Question: Could you please examine my code and tell me what I miss? It forces to close in device.
SplashScreen.java
'''
package com.example.citylist;
public class SplashScreen extends Activity {
JSONObject jsonobject;
JSONArray jsonarray;
ProgressDialog progressBar;
CityList list;
public TextView tv;
ArrayList<String> myList;
@Override
protected void onCreate(Bundle savedInstanceState) {
super.onCreate(savedInstanceState);
//Hide the status bar
requestWindowFeature(Window.FEATURE_NO_TITLE);
getWindow().setFlags(WindowManager.LayoutParams.FLAG_FULLSCREEN,
WindowManager.LayoutParams.FLAG_FULLSCREEN);
setContentView(R.layout.splash_screen);
new DownloadJSON().execute();
}
private class DownloadJSON extends AsyncTask<Void, Void, Void> {
@Override
protected void onPreExecute() {
super.onPreExecute();
// progressBar = new ProgressDialog(MainActivity.this);
// progressBar.setTitle("City List");
// progressBar.setMessage("Loading city list...");
// progressBar.setIndeterminate(false);
// progressBar.show();
}
@Override
protected Void doInBackground(Void... params) {
jsonarray = JSONfunctions.getJSONfromURL("http://m.kentkart.com/new/services/?cmd=getCityList", "city");
list = new CityList();
try {
for (int i = 0; i < jsonarray.length(); i++) {
JSONObject row;
row = jsonarray.getJSONObject(i);
CityInfo item = new CityInfo();
item.setId(row.optString(ServiceConstant.id));
item.setName(row.optString(ServiceConstant.name));
list.addItem(item);
}
}
catch (JSONException e) {
Log.e("json","hey");
}
return null;
}
@Override
protected void onPostExecute(Void args) {
myList = new ArrayList<String>();
for (int i=0; i<list.getLength(); i++ )
{
myList.add(list.getItem(i).getName().toString());
}
Intent i = new Intent(getApplicationContext(), CityListView.class);
i.putStringArrayListExtra("name", myList);
startActivity(i);
finish();
}
}
}
'''
Android Manifest
'''
<uses-sdk
android:minSdkVersion="8"
android:targetSdkVersion="19" />
<uses-permission android:name="android.permission.INTERNET"></permission>
<application
android:allowBackup="true"
android:icon="@drawable/ic_launcher"
android:label="@string/app_name"
android:theme="@android:style/Theme.Light.NoTitleBar" >
<activity
android:name="com.example.citylist.SplashScreen"
android:label="@string/title_activity_main" >
<intent-filter>
<action android:name="android.intent.action.MAIN" />
<category android:name="android.intent.category.LAUNCHER" />
</intent-filter>
</activity>
<activity android:name="com.example.citylist.CityListView"></activity>
</application>
'''
Logcat

CityListView
'''
package com.example.citylist;
public class CityListView extends Activity {
ArrayList<String> myList;
@Override
protected void onCreate(Bundle savedInstanceState) {
super.onCreate(savedInstanceState);
//Hide the status bar
requestWindowFeature(Window.FEATURE_NO_TITLE);
getWindow().setFlags(WindowManager.LayoutParams.FLAG_FULLSCREEN,
WindowManager.LayoutParams.FLAG_FULLSCREEN);
setContentView(R.layout.city_list);
ListView theListView = (ListView) findViewById(R.id.cityList);
Intent i = getIntent();
myList = i.getExtras().getStringArrayList("myList");
ListAdapter theAdapter = new ArrayAdapter<String>
(CityListView.this, android.R.layout.simple_list_item_1, myList);
theListView.setAdapter(theAdapter);
//liste elemanlarina tiklanildiginda olusmasini istedigimiz durumu yaziyoruz
theListView.setOnItemClickListener(
new AdapterView.OnItemClickListener() {
@Override
public void onItemClick(AdapterView<?> parent, View view,
int position, long id) {
//secilen liste elemanini ekrana toast mesaji ile yazdiriyoruz.
String chosenCity = "You selected "
+parent.getItemAtPosition(position);
Toast.makeText(CityListView.this, chosenCity, Toast.LENGTH_SHORT).show();
}
});
}
}
'''
Below is the Logcat message :
'''
06-25 11:59:53.095: E/AndroidRuntime(7326): FATAL EXCEPTION: main
06-25 11:59:53.095: E/AndroidRuntime(7326): java.lang.RuntimeException: Unable to start activity ComponentInfo{com.example.citylist/com.example.citylist.CityListView}: java.lang.NullPointerException
06-25 11:59:53.095: E/AndroidRuntime(7326): at android.app.ActivityThread.performLaunchActivity(ActivityThread.java:2110)
06-25 11:59:53.095: E/AndroidRuntime(7326): at android.app.ActivityThread.handleLaunchActivity(ActivityThread.java:2135)
06-25 11:59:53.095: E/AndroidRuntime(7326): at android.app.ActivityThread.access$700(ActivityThread.java:140)
06-25 11:59:53.095: E/AndroidRuntime(7326): at android.app.ActivityThread$H.handleMessage(ActivityThread.java:1237)
06-25 11:59:53.095: E/AndroidRuntime(7326): at android.os.Handler.dispatchMessage(Handler.java:99)
06-25 11:59:53.095: E/AndroidRuntime(7326): at android.os.Looper.loop(Looper.java:137)
06-25 11:59:53.095: E/AndroidRuntime(7326): at android.app.ActivityThread.main(ActivityThread.java:4921)
06-25 11:59:53.095: E/AndroidRuntime(7326): at java.lang.reflect.Method.invokeNative(Native Method)
06-25 11:59:53.095: E/AndroidRuntime(7326): at java.lang.reflect.Method.invoke(Method.java:511)
06-25 11:59:53.095: E/AndroidRuntime(7326): at com.android.internal.os.ZygoteInit$MethodAndArgsCaller.run(ZygoteInit.java:1027)
06-25 11:59:53.095: E/AndroidRuntime(7326): at com.android.internal.os.ZygoteInit.main(ZygoteInit.java:794)
06-25 11:59:53.095: E/AndroidRuntime(7326): at dalvik.system.NativeStart.main(Native Method)
06-25 11:59:53.095: E/AndroidRuntime(7326): Caused by: java.lang.NullPointerException
06-25 11:59:53.095: E/AndroidRuntime(7326): at android.widget.ArrayAdapter.getCount(ArrayAdapter.java:330)
06-25 11:59:53.095: E/AndroidRuntime(7326): at android.widget.ListView.setAdapter(ListView.java:466)
06-25 11:59:53.095: E/AndroidRuntime(7326): at com.example.citylist.CityListView.onCreate(CityListView.java:38)
06-25 11:59:53.095: E/AndroidRuntime(7326): at android.app.Activity.performCreate(Activity.java:5206)
06-25 11:59:53.095: E/AndroidRuntime(7326): at android.app.Instrumentation.callActivityOnCreate(Instrumentation.java:1094)
06-25 11:59:53.095: E/AndroidRuntime(7326): at android.app.ActivityThread.performLaunchActivity(ActivityThread.java:2074)
06-25 11:59:53.095: E/AndroidRuntime(7326): ... 11 more
'''
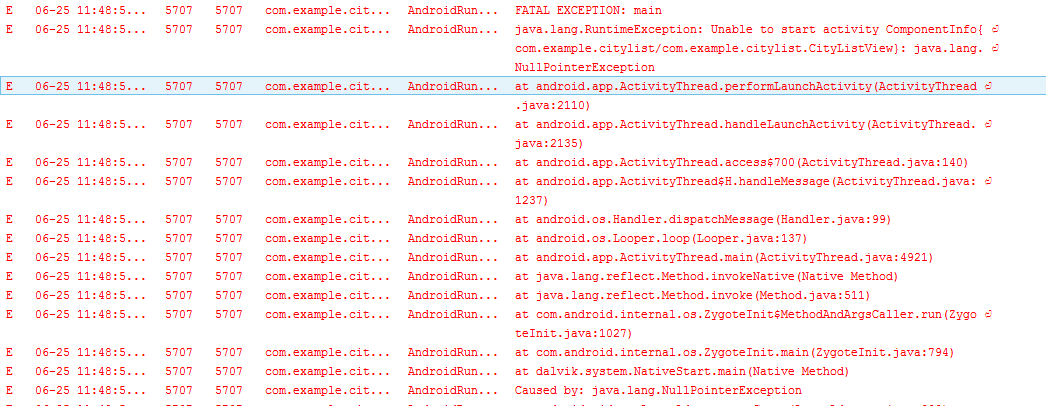
Answer: Try this..
You are sending 'ArrayList' in the key name of like 'i.putStringArrayListExtra("name", myList);' but your receiving in the key name of so that 'myList' is
Change this..
'''
myList = i.getExtras().getStringArrayList("myList");
'''
to
'''
myList = i.getStringArrayListExtra("name");
'''